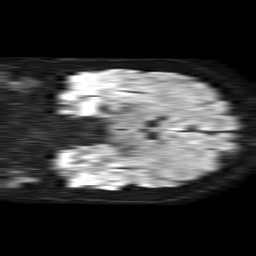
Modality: TRACE
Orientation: coronal
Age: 53
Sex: male
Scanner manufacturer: philips
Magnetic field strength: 1.5 T
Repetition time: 4.6 s
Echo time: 0.09059 s